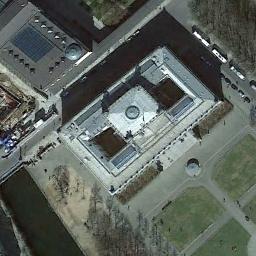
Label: church